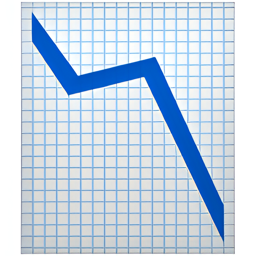
Name: chart with downwards trend
Emoji: 📉
Group: Objects
Sub-group: office